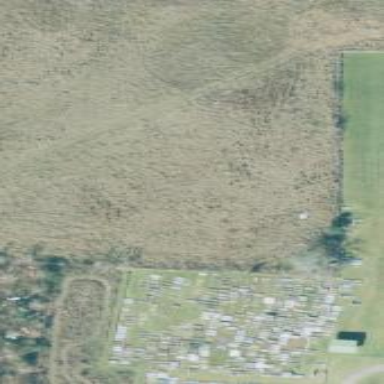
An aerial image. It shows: Cemetery.